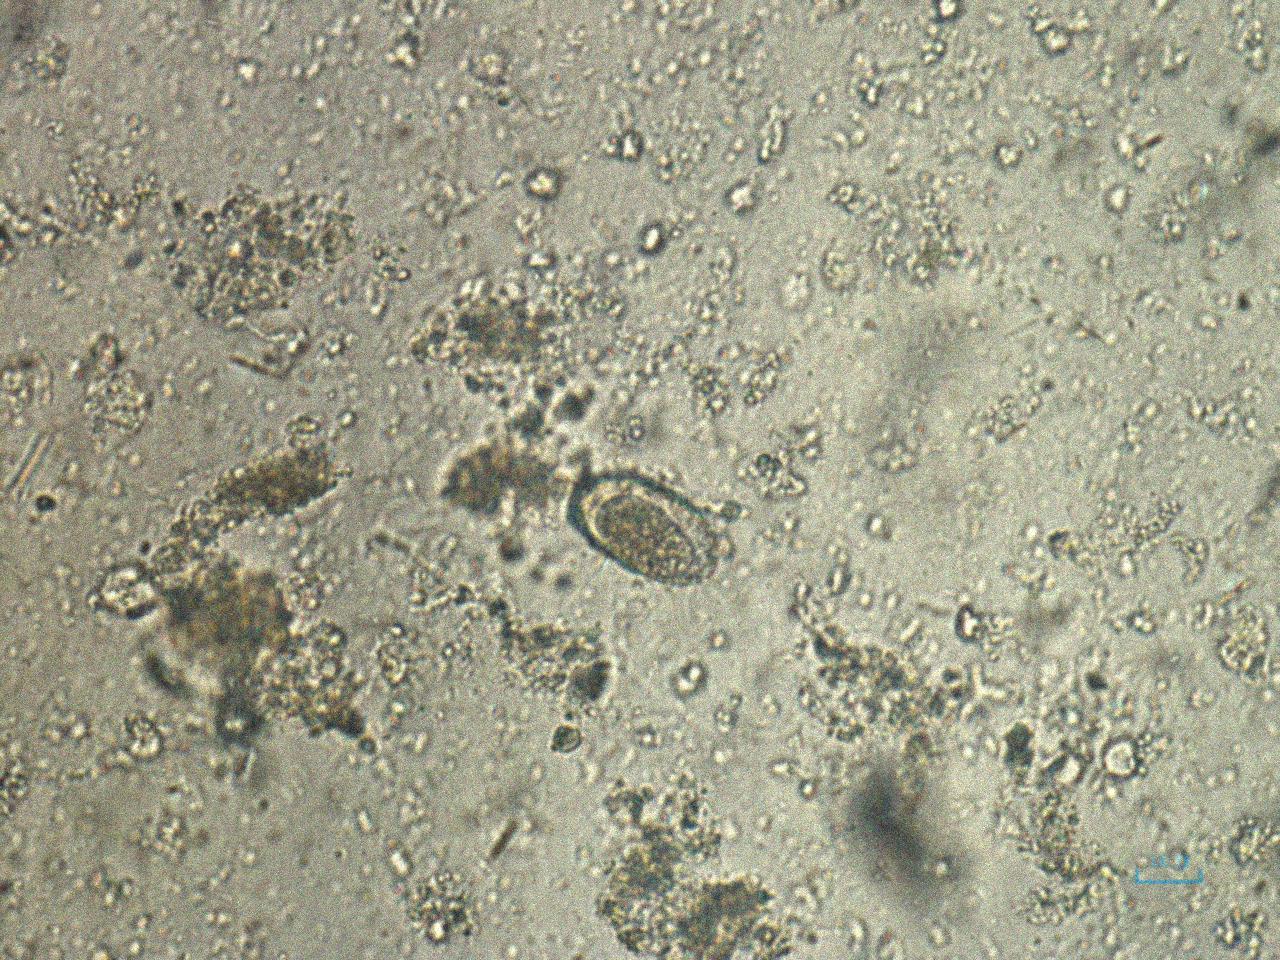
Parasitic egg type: Capillaria philippinensis